Field crop: maize
Growth stage: 2
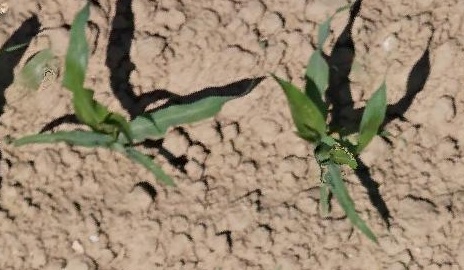
Species: maize